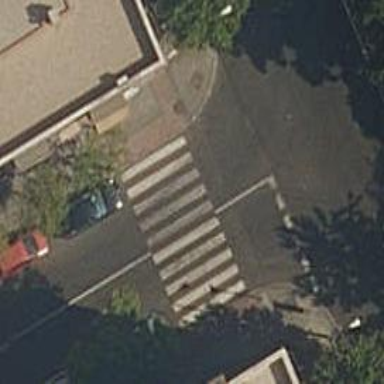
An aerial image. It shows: Uncontrolled road crossing.